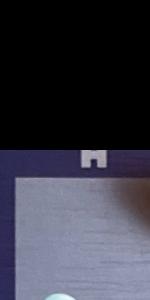
Label: Empty